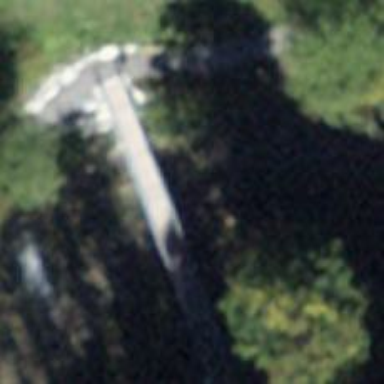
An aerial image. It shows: Path on bridge.